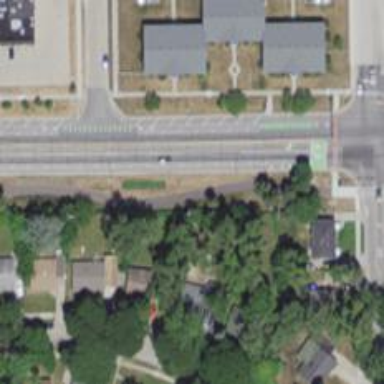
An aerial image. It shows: Secondary road with buffered cycle lane.